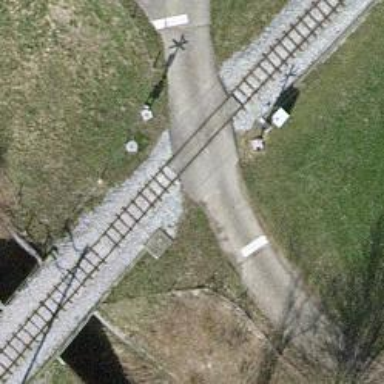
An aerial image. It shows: Level crossing along the railway.